九年级 · 度量几何学
如图, $C, D$ 是以 $A B$ 为直径的半圆上的三等分点, $E$ 是 $A B$ 上一点, 若 $A B=8$, 则阴影的面积为 $($ )

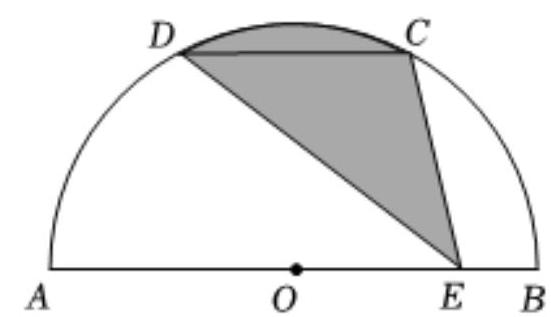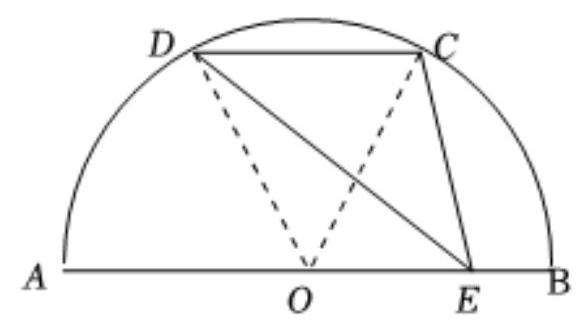
A. $\frac{8}{3} \pi$

B. $\frac{8}{3}$

C. $\frac{16}{3} \pi$

D. $\frac{16}{3}$

答案: A
解析: 解: 连接 $C O, D O$,

$\because C, D$ 是以 $A B$ 为直径的半圆上的三等分点,

$\therefore \angle C O D=60^{\circ}, C D \backslash$ user $2 / / A B$,

$\because \triangle E C D$ 的面积等于 $\triangle O C D$ 的面积,

$\therefore S_{\text {阴影 }}=S_{\text {扇形 } O C D}=\frac{60 \pi \cdot 4^{2}}{360}=\frac{8 \pi}{3}$,

故选: $A$.

利用等底等高的三角形面积相等可知 $S_{\text {阴影 }}=S_{\text {扇形 } O C D}$, 利用扇形的面积公式计算即可.

本题考查了扇形面积的计算. 根据图形推知图中 $S_{\text {阴影 }}=S_{\text {扇形 } O C D}$ 是解题的关键.